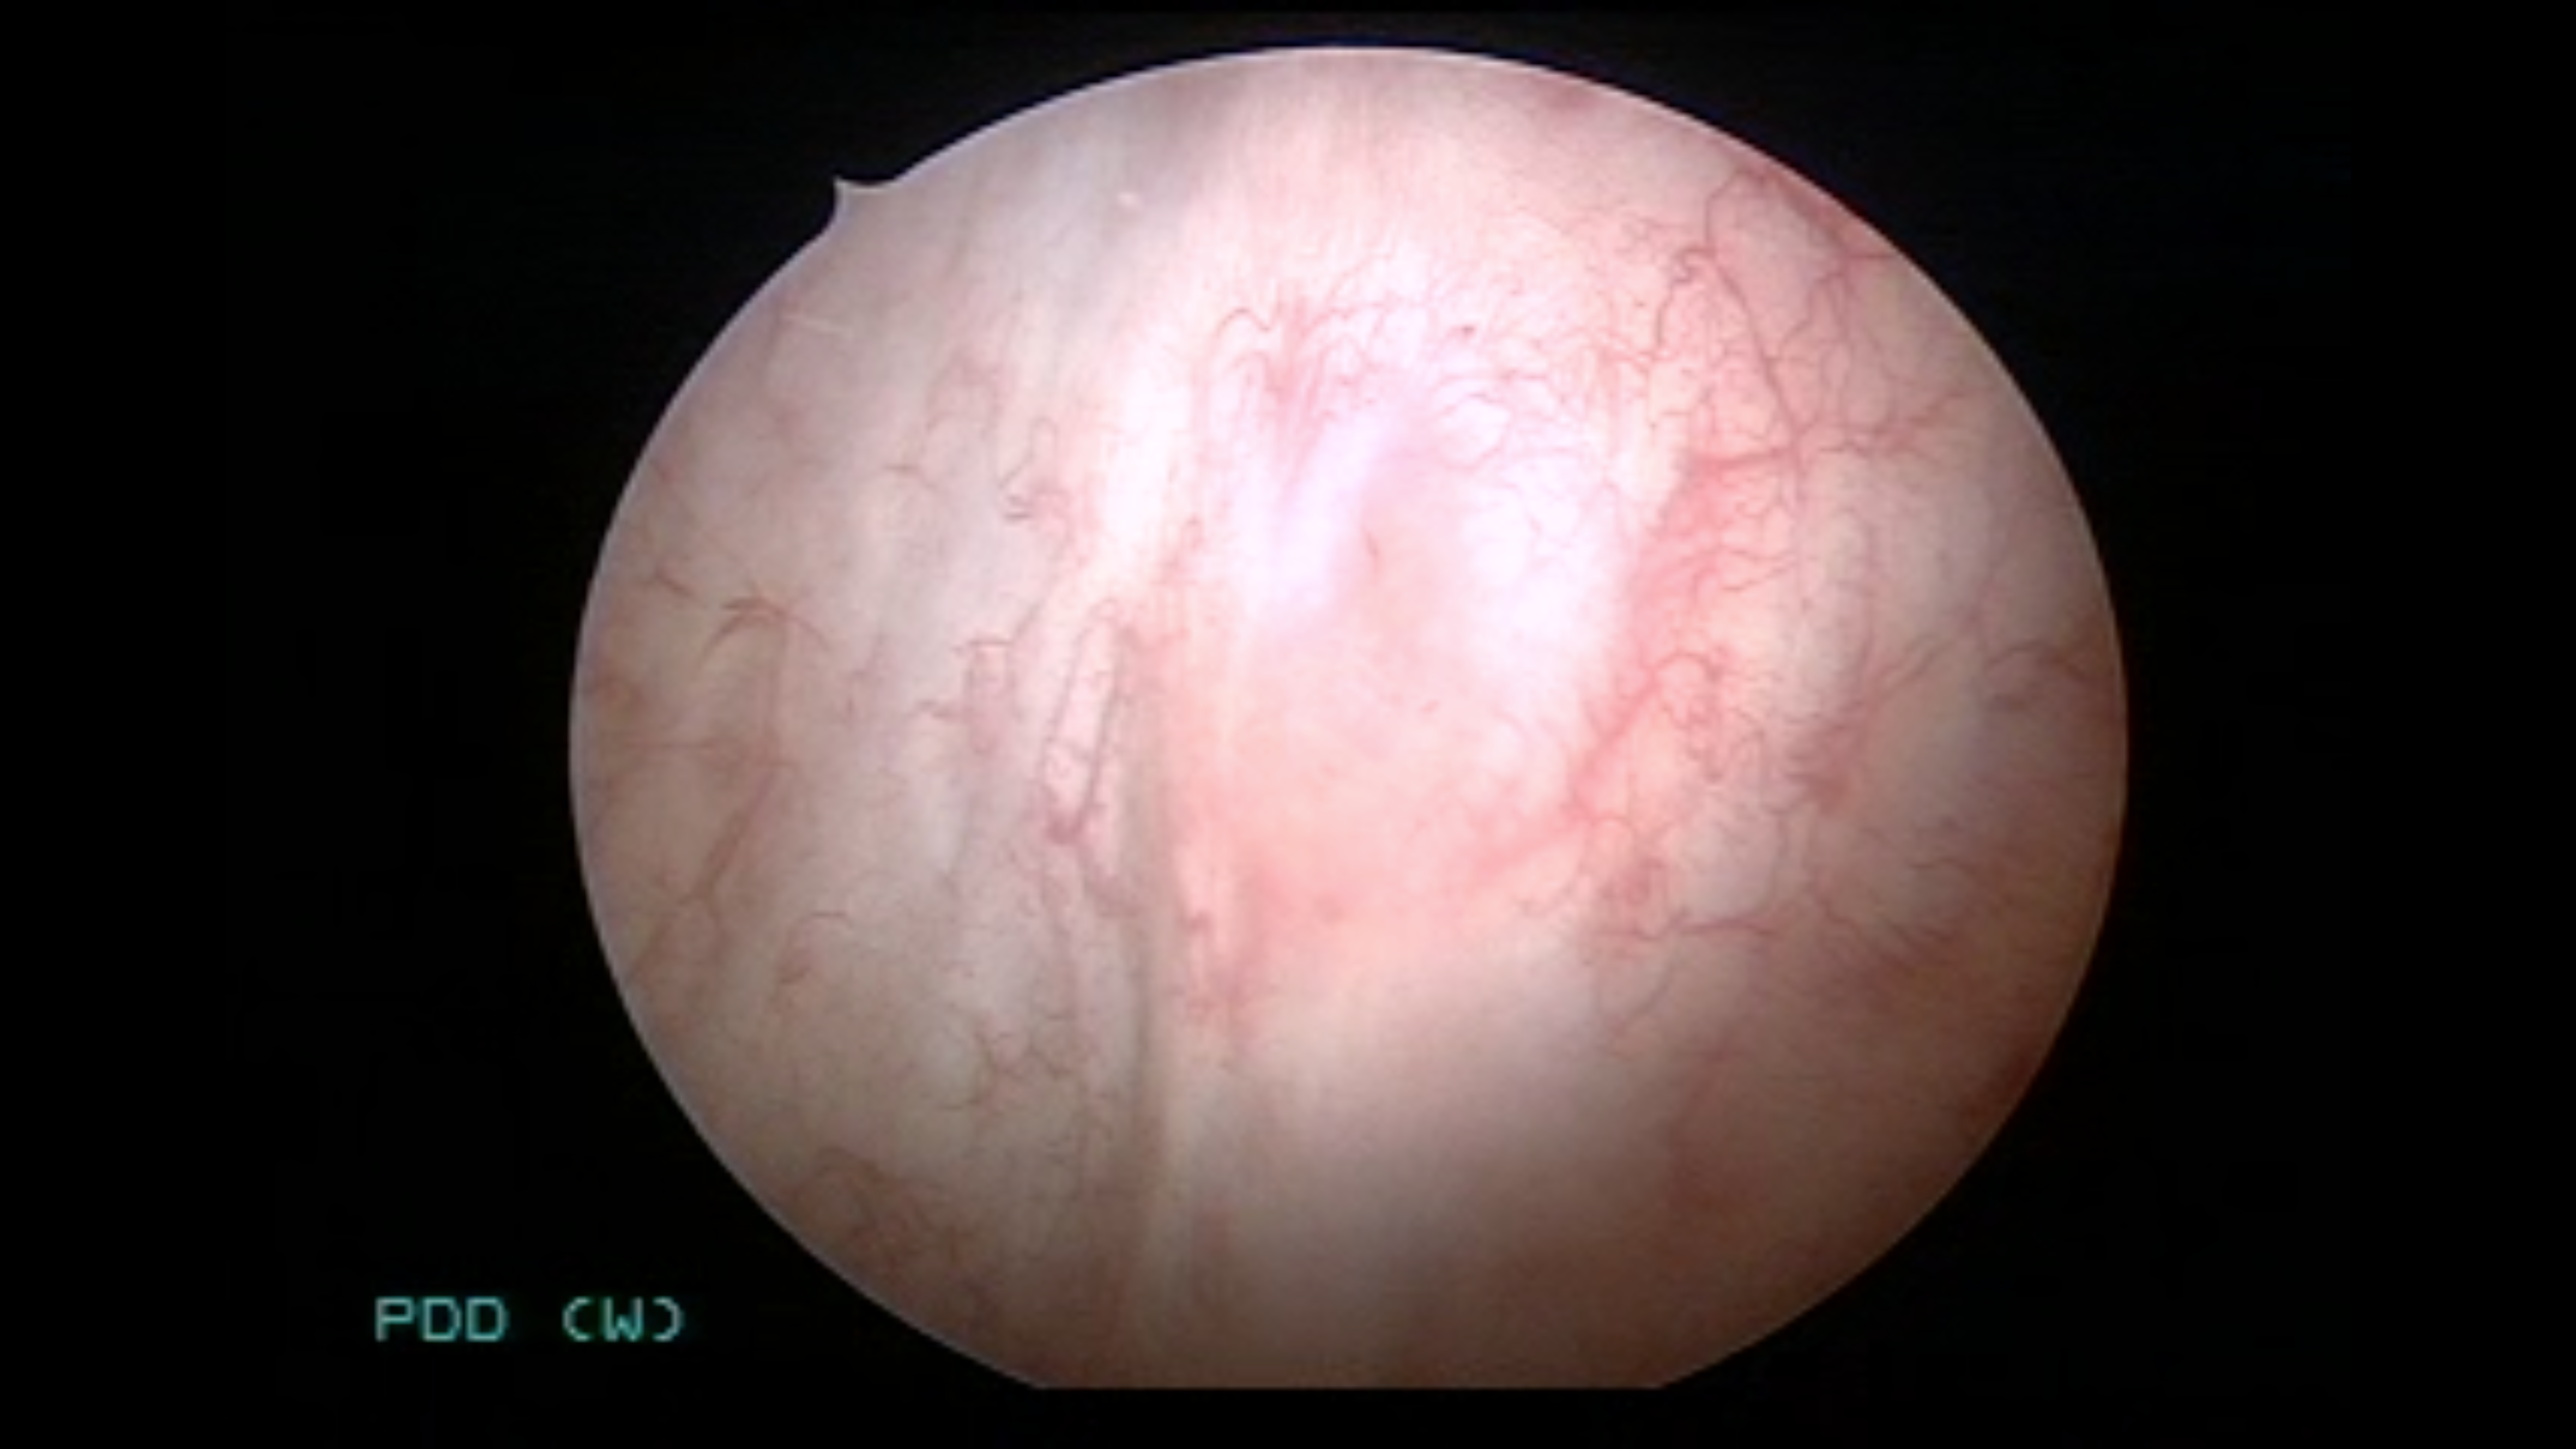
Modality: WLC
Class: Malignant
Subclass: HighGradePapillary
Secondary subclass: CIS
Lesion: L2
Stage: T1
Morphology: Papillary
Bladder cancer association: Yes